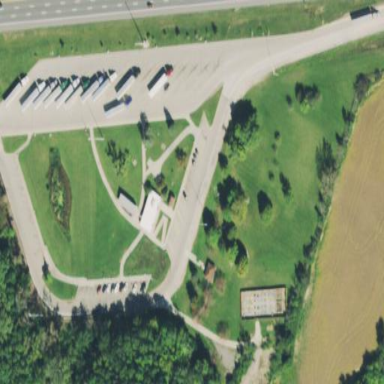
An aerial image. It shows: Rest area on the road.